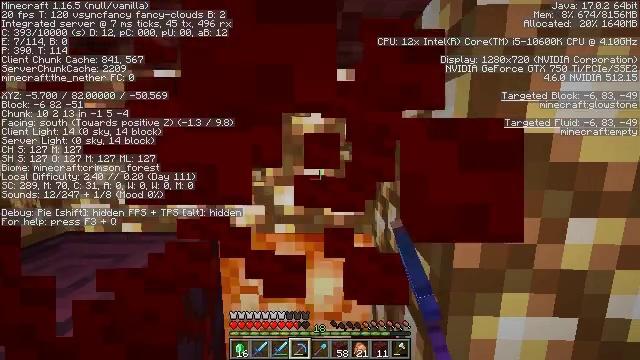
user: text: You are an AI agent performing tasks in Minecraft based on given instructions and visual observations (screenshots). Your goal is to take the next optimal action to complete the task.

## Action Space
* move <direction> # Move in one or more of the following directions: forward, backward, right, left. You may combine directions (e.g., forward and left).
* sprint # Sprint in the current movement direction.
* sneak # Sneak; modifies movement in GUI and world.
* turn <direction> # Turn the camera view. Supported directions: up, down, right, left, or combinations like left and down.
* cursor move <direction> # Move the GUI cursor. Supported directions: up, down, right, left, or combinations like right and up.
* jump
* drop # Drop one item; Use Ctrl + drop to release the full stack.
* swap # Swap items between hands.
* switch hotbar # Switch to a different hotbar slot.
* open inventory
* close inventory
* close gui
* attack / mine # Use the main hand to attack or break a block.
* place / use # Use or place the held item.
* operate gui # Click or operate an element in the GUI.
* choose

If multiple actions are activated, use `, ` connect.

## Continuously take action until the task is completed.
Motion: motion action
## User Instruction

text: Break the nether wart block with a tool.
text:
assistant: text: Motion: attack / mine